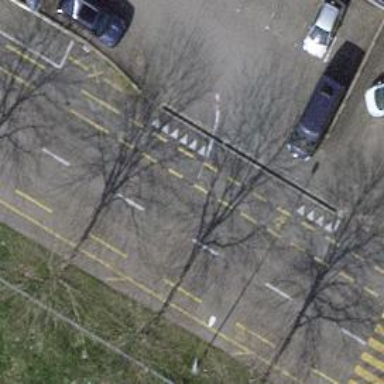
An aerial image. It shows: Service road with asphalt surface and sidewalk.